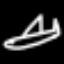
Label: airplane